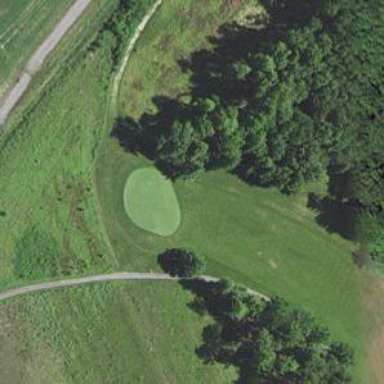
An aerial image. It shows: View of golf hole.